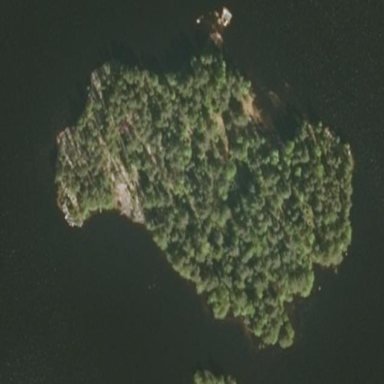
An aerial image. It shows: Image showing island.